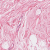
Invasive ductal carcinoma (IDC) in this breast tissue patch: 0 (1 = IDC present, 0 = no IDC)